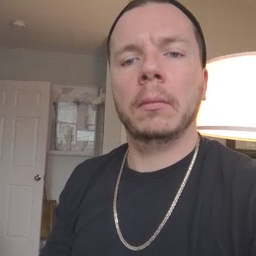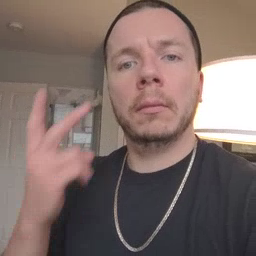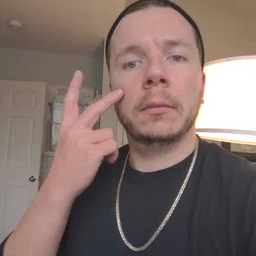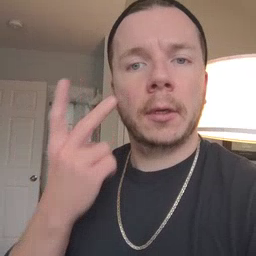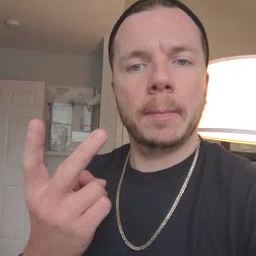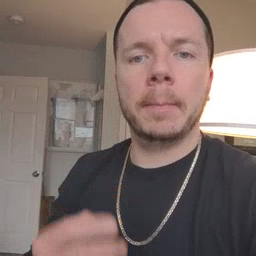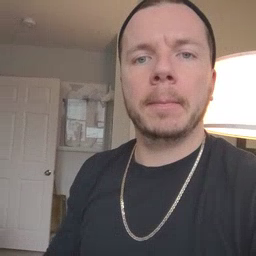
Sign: see